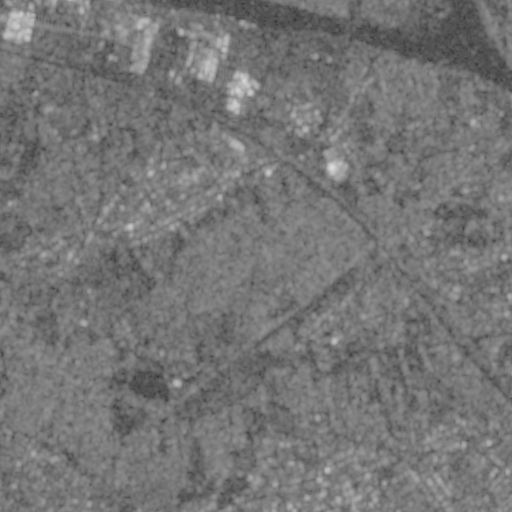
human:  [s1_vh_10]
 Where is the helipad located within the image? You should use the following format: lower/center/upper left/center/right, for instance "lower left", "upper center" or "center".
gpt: The helipad is located in the center left of the image.
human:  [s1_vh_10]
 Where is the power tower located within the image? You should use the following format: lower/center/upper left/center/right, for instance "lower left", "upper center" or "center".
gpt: The power tower is located in the upper right of the image.
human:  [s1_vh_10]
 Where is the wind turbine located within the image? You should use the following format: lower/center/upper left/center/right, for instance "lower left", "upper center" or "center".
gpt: The wind turbine is located in the upper left of the image.
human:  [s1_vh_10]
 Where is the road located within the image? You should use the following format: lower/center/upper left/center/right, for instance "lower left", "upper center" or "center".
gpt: There is no road in the image.

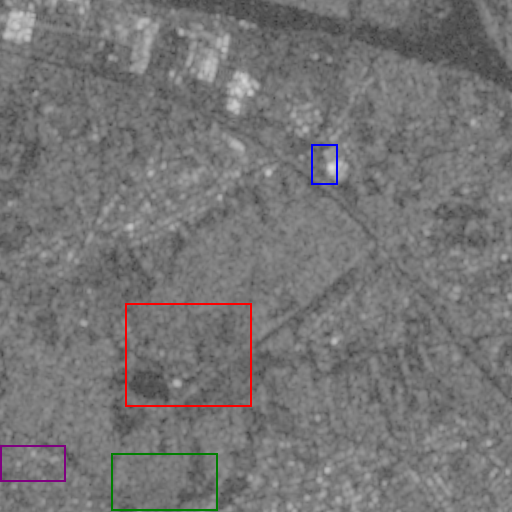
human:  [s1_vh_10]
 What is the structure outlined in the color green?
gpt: The structure outlined in green is a crop field.
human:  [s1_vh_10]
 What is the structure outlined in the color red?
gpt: The structure outlined in red is a landfill.
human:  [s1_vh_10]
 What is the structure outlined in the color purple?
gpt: The structure outlined in purple is a park.
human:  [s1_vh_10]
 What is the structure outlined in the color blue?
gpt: The structure outlined in blue is a parking lot.
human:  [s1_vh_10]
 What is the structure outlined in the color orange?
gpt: There is no orange outline.